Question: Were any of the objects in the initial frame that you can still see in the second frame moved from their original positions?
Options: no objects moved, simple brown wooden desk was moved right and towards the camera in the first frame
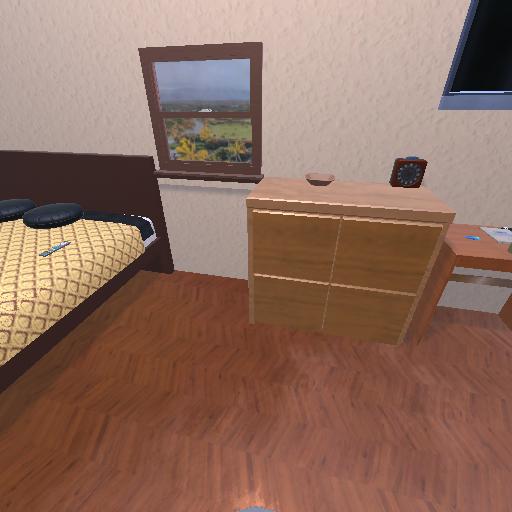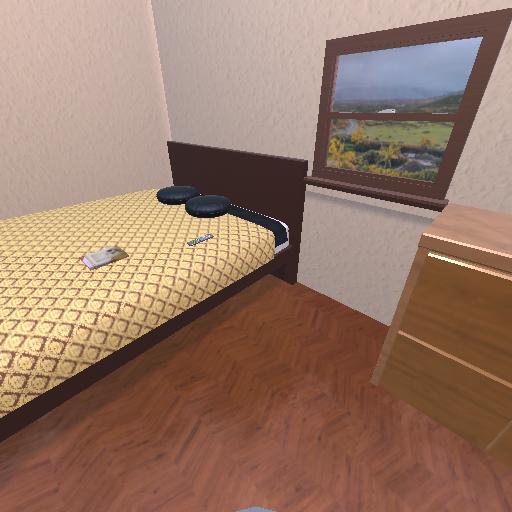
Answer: no objects moved